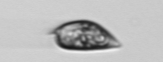
Label: Prorocentrum_triestinum